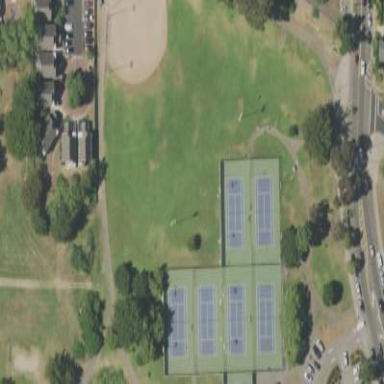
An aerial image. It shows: Sports centre featuring tennis facilities.